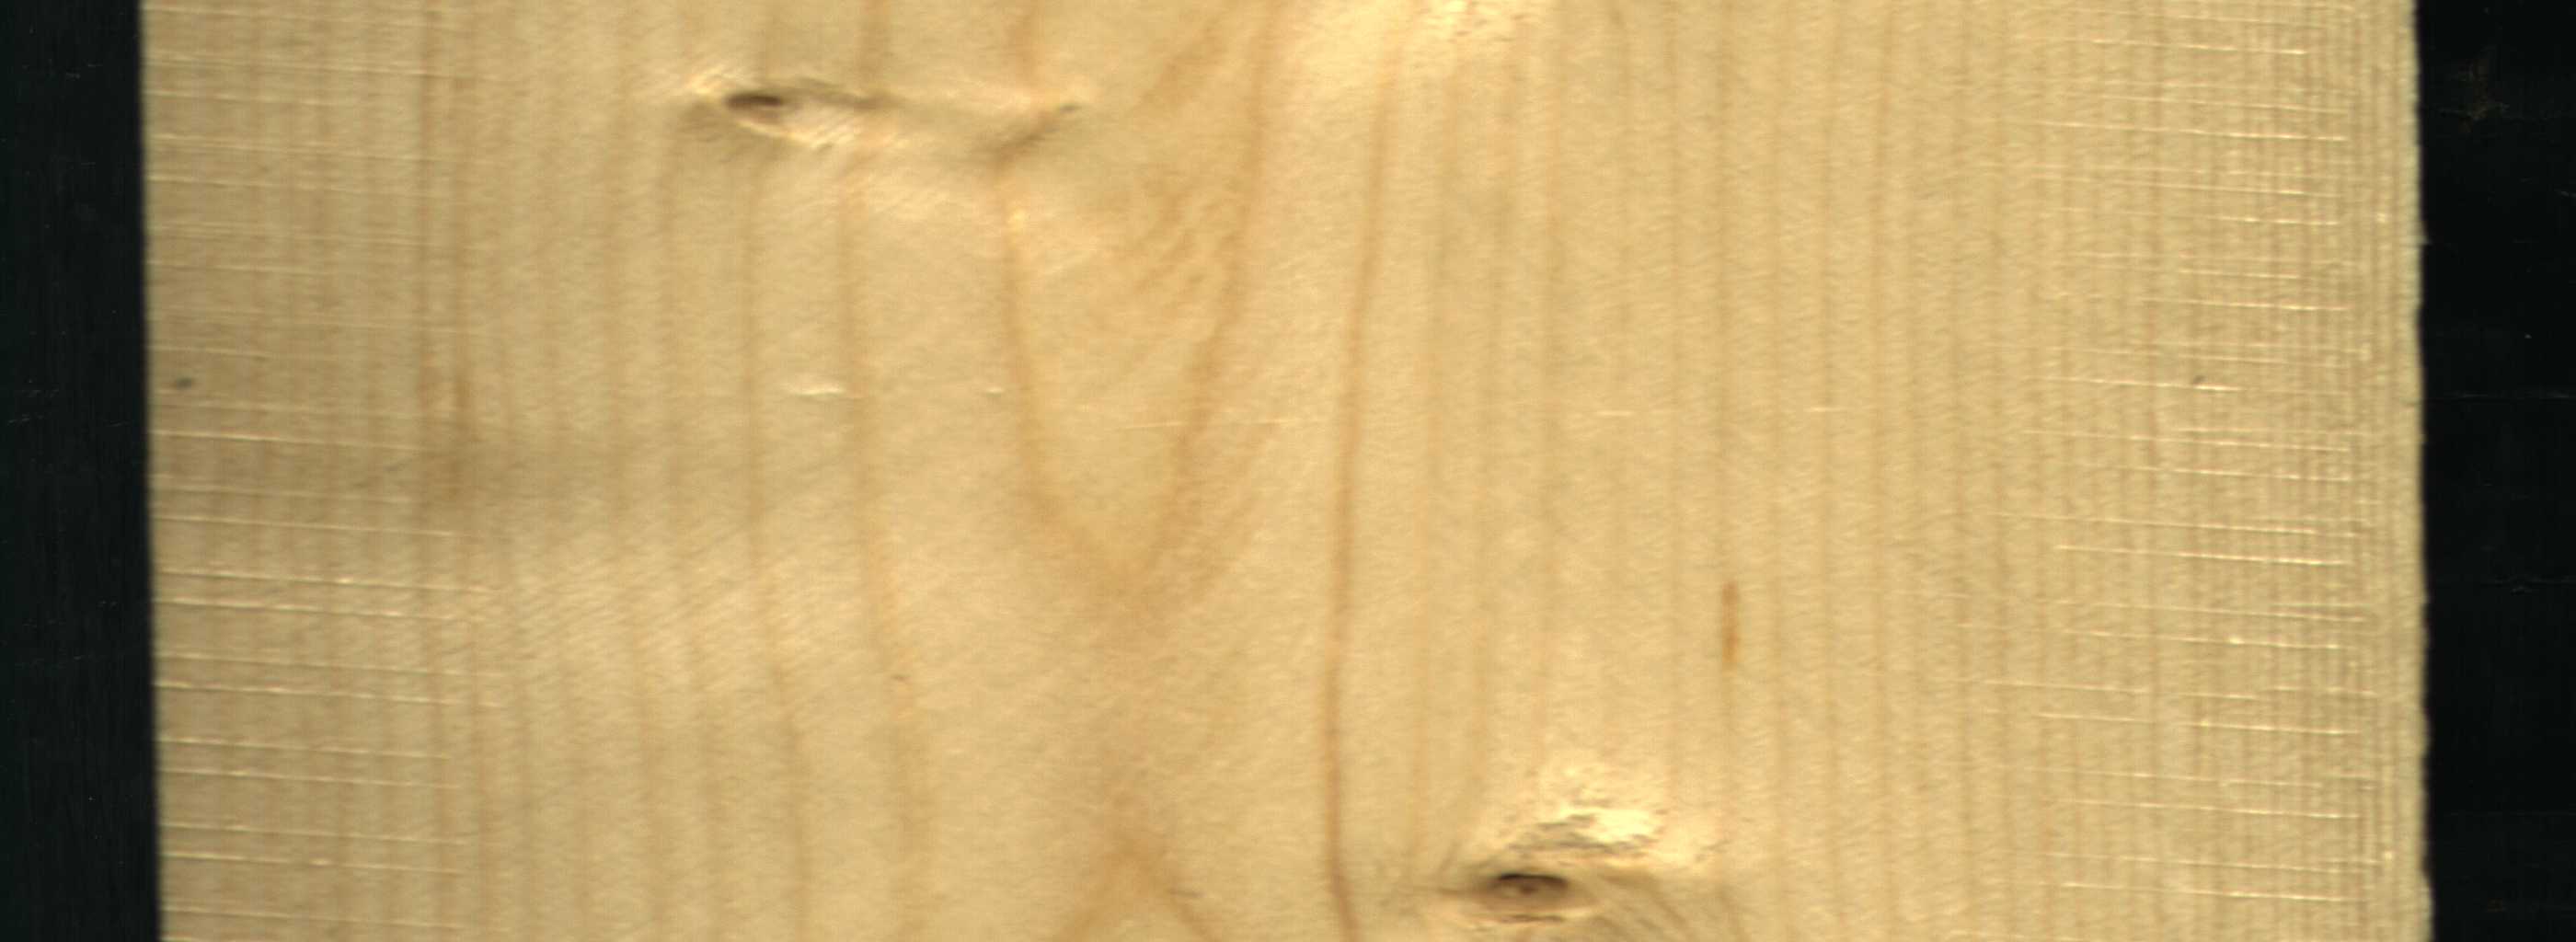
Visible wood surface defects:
Live_Knot
Live_Knot